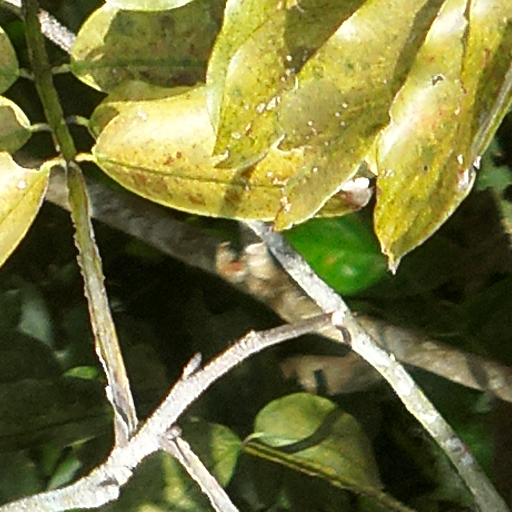
Species: Dipteryx oleifera
GBIF accepted scientific name: Dipteryx oleifera
Crown area (m\u00b2): 231.759